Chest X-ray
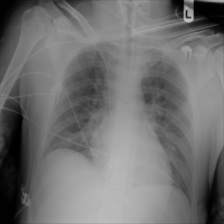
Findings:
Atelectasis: positive
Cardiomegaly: negative
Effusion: negative
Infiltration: negative
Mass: negative
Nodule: negative
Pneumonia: negative
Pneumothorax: negative
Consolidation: negative
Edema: negative
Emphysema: negative
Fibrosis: negative
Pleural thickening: negative
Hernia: negative